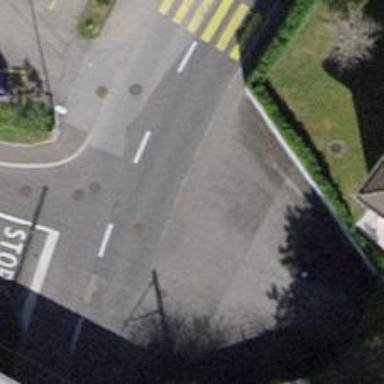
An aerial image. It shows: Asphalt footway with unmarked crossing.